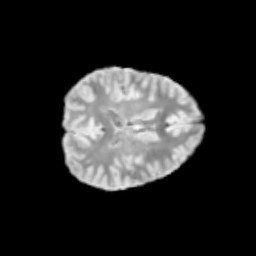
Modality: T2w
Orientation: axial
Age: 11
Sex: female
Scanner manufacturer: siemens
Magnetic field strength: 3 T
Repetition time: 3.8 s
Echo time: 0.07 s